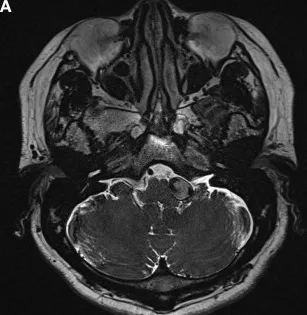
Images of the patient upon admission. (A) Axial T2-weighted MR image shows a fusiform aneurysm as a flow void signal left of the pons.
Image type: radiology (mri)